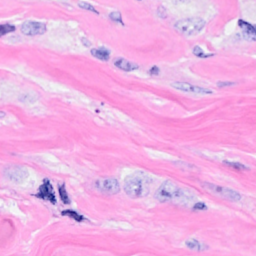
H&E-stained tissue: Breast